Question: Is it possible that the user could select from the utility dropdown (see picture below) a search option which will effect the search text field?

Or is it possible merge the dropdown and search text field together?
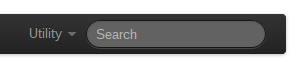
Answer: I think you will be able to do this leveraging <URL>. But the docs also mention:
> Avoid using elements here as they cannot be fully styled in
WebKit browsers.
HTML to integrate a '<select>' in the navbar:
'''
<form class="navbar-form navbar-left select-search" role="search">
<div class="input-group">
<span class="input-group-addon">
<select class="form-control">
<option>1</option>
<option>2</option>
<option>3</option>
<option>4</option>
<option>5</option>
</select>
</span>
<input type="text" class="form-control">
</div>
<button type="submit" class="btn btn-default">Submit</button>
</form>
'''
Then apply the following CSS:
'''
.select-search .input-group-addon {
padding: 0;
border: 0;
}
.select-search .input-group .input-group-addon > select.form-control {
border-top-left-radius: 4px;
border-bottom-left-radius: 4px;
}
'''
Demo: <URL>
I found this works well in chrome, but in firefox the select arrow got some button like styling:

I'm not sure how to fix the style of the select arrow here. Style the select with '-moz-appearance:none' or '-moz-appearance:menulist' won't help. Possible related to: <URL>